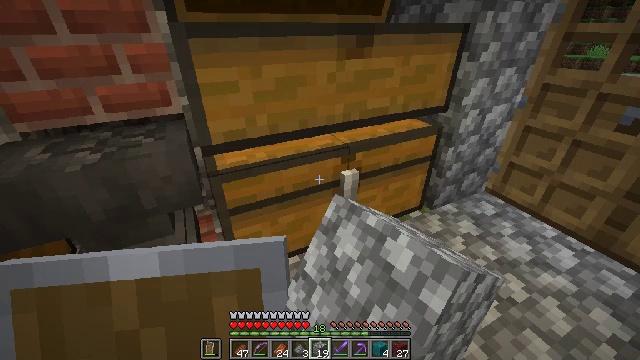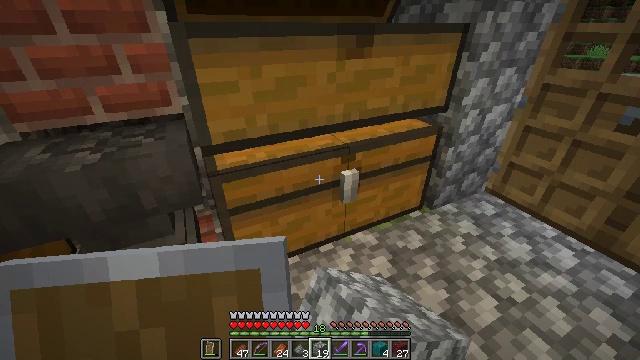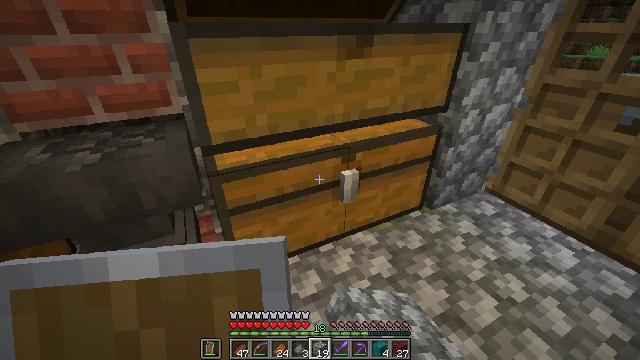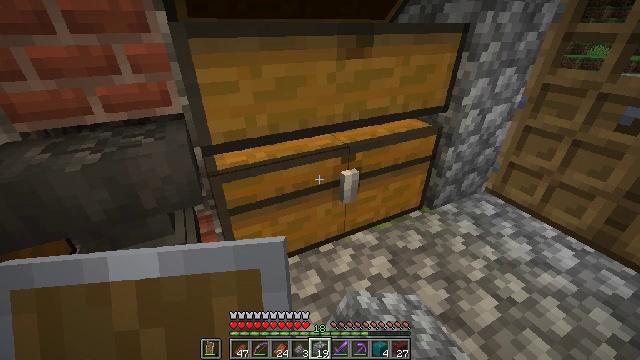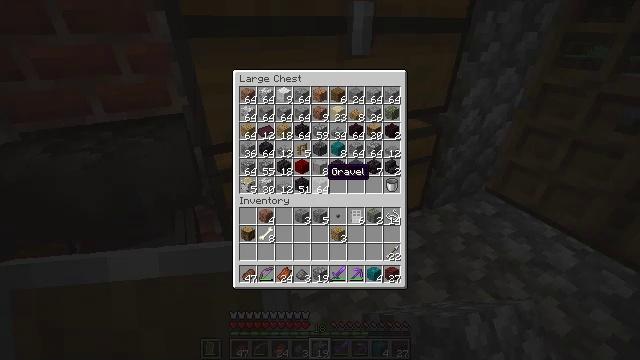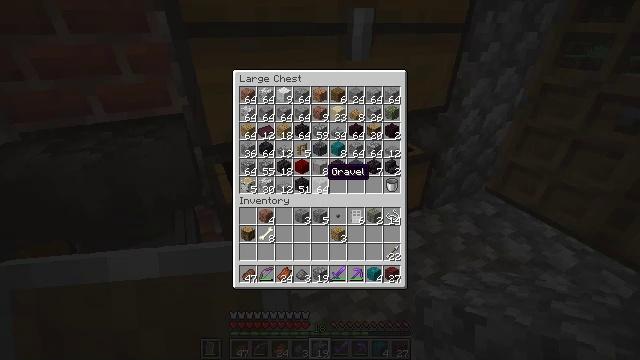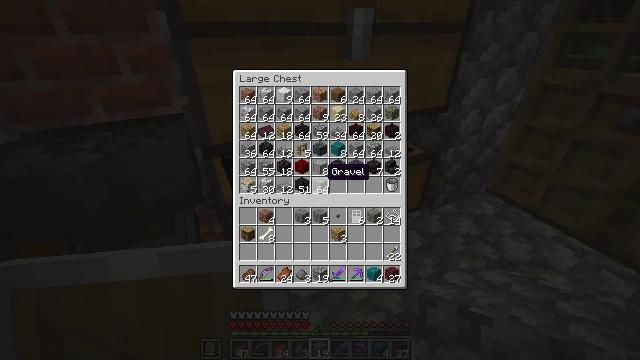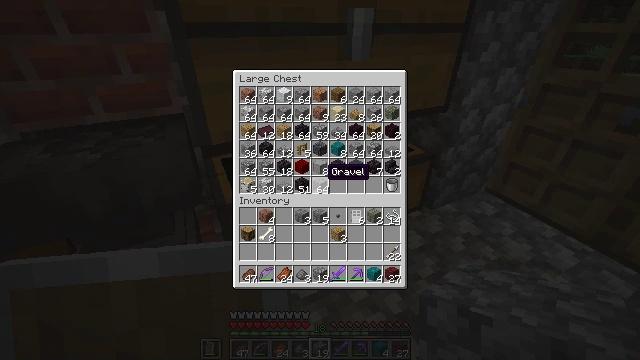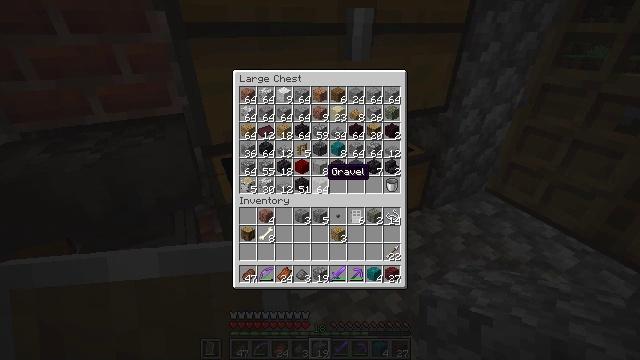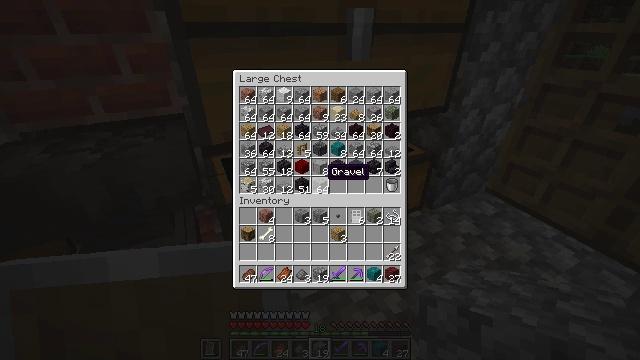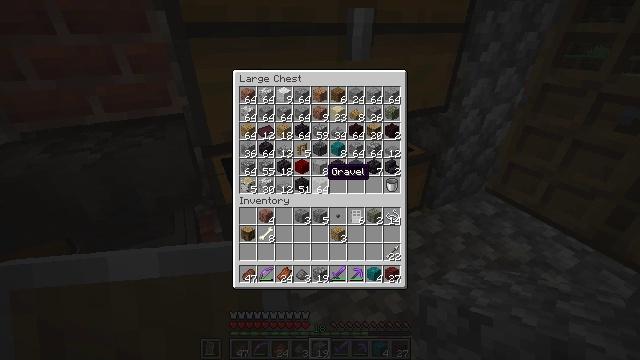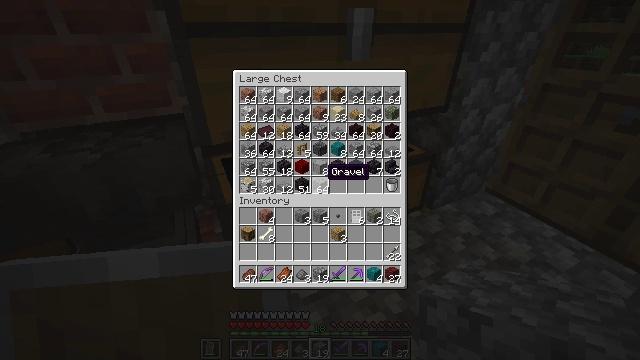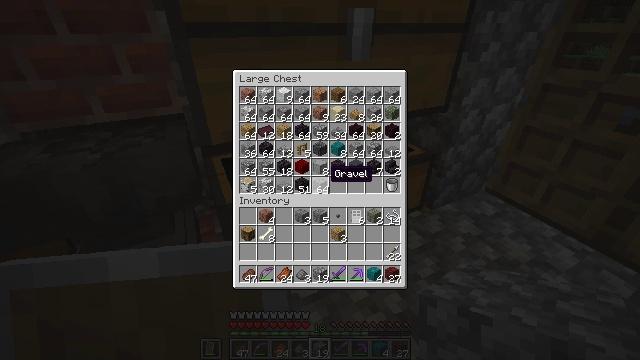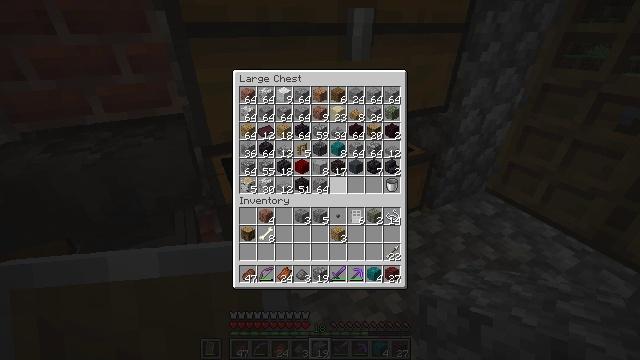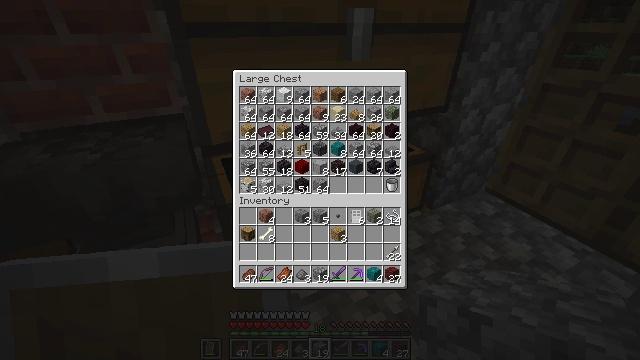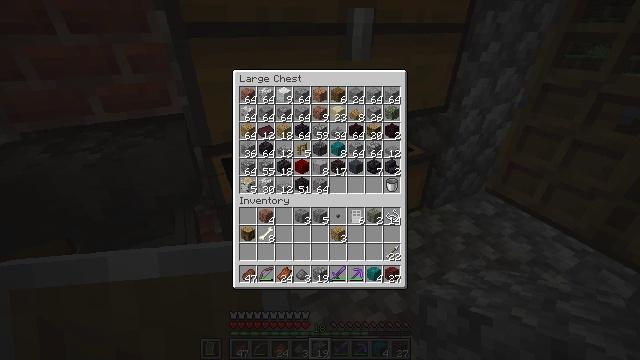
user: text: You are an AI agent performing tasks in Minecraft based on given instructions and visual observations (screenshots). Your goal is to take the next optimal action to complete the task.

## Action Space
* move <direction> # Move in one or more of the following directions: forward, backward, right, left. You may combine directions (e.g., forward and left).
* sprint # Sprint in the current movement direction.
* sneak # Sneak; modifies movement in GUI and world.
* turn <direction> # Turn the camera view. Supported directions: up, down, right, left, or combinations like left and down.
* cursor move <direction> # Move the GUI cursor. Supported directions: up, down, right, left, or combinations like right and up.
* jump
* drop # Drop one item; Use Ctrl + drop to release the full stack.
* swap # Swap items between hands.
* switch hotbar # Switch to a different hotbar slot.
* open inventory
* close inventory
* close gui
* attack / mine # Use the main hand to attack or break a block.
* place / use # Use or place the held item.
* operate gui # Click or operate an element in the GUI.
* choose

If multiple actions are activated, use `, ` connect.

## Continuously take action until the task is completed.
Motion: motion action
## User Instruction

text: Collect the grass from the surface.
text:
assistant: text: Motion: no_op
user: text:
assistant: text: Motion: no_op
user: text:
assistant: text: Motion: no_op
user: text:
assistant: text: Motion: no_op
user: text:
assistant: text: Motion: no_op
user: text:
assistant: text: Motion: no_op
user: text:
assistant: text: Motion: no_op
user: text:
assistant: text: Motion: no_op
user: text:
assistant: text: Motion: no_op
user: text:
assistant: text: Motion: no_op
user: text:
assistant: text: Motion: no_op
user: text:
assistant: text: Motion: no_op
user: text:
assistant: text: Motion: turn right and down
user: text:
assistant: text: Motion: turn right
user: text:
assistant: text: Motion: turn right and down
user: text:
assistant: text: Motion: no_op
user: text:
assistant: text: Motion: no_op
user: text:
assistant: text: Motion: no_op
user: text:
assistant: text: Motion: no_op
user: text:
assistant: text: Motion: no_op
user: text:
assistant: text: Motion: no_op
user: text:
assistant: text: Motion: no_op
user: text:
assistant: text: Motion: no_op
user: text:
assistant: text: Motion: no_op
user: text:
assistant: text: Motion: no_op
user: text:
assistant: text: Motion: no_op
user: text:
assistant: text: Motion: no_op
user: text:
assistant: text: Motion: no_op
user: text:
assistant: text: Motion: no_op
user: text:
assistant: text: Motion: no_op